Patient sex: F
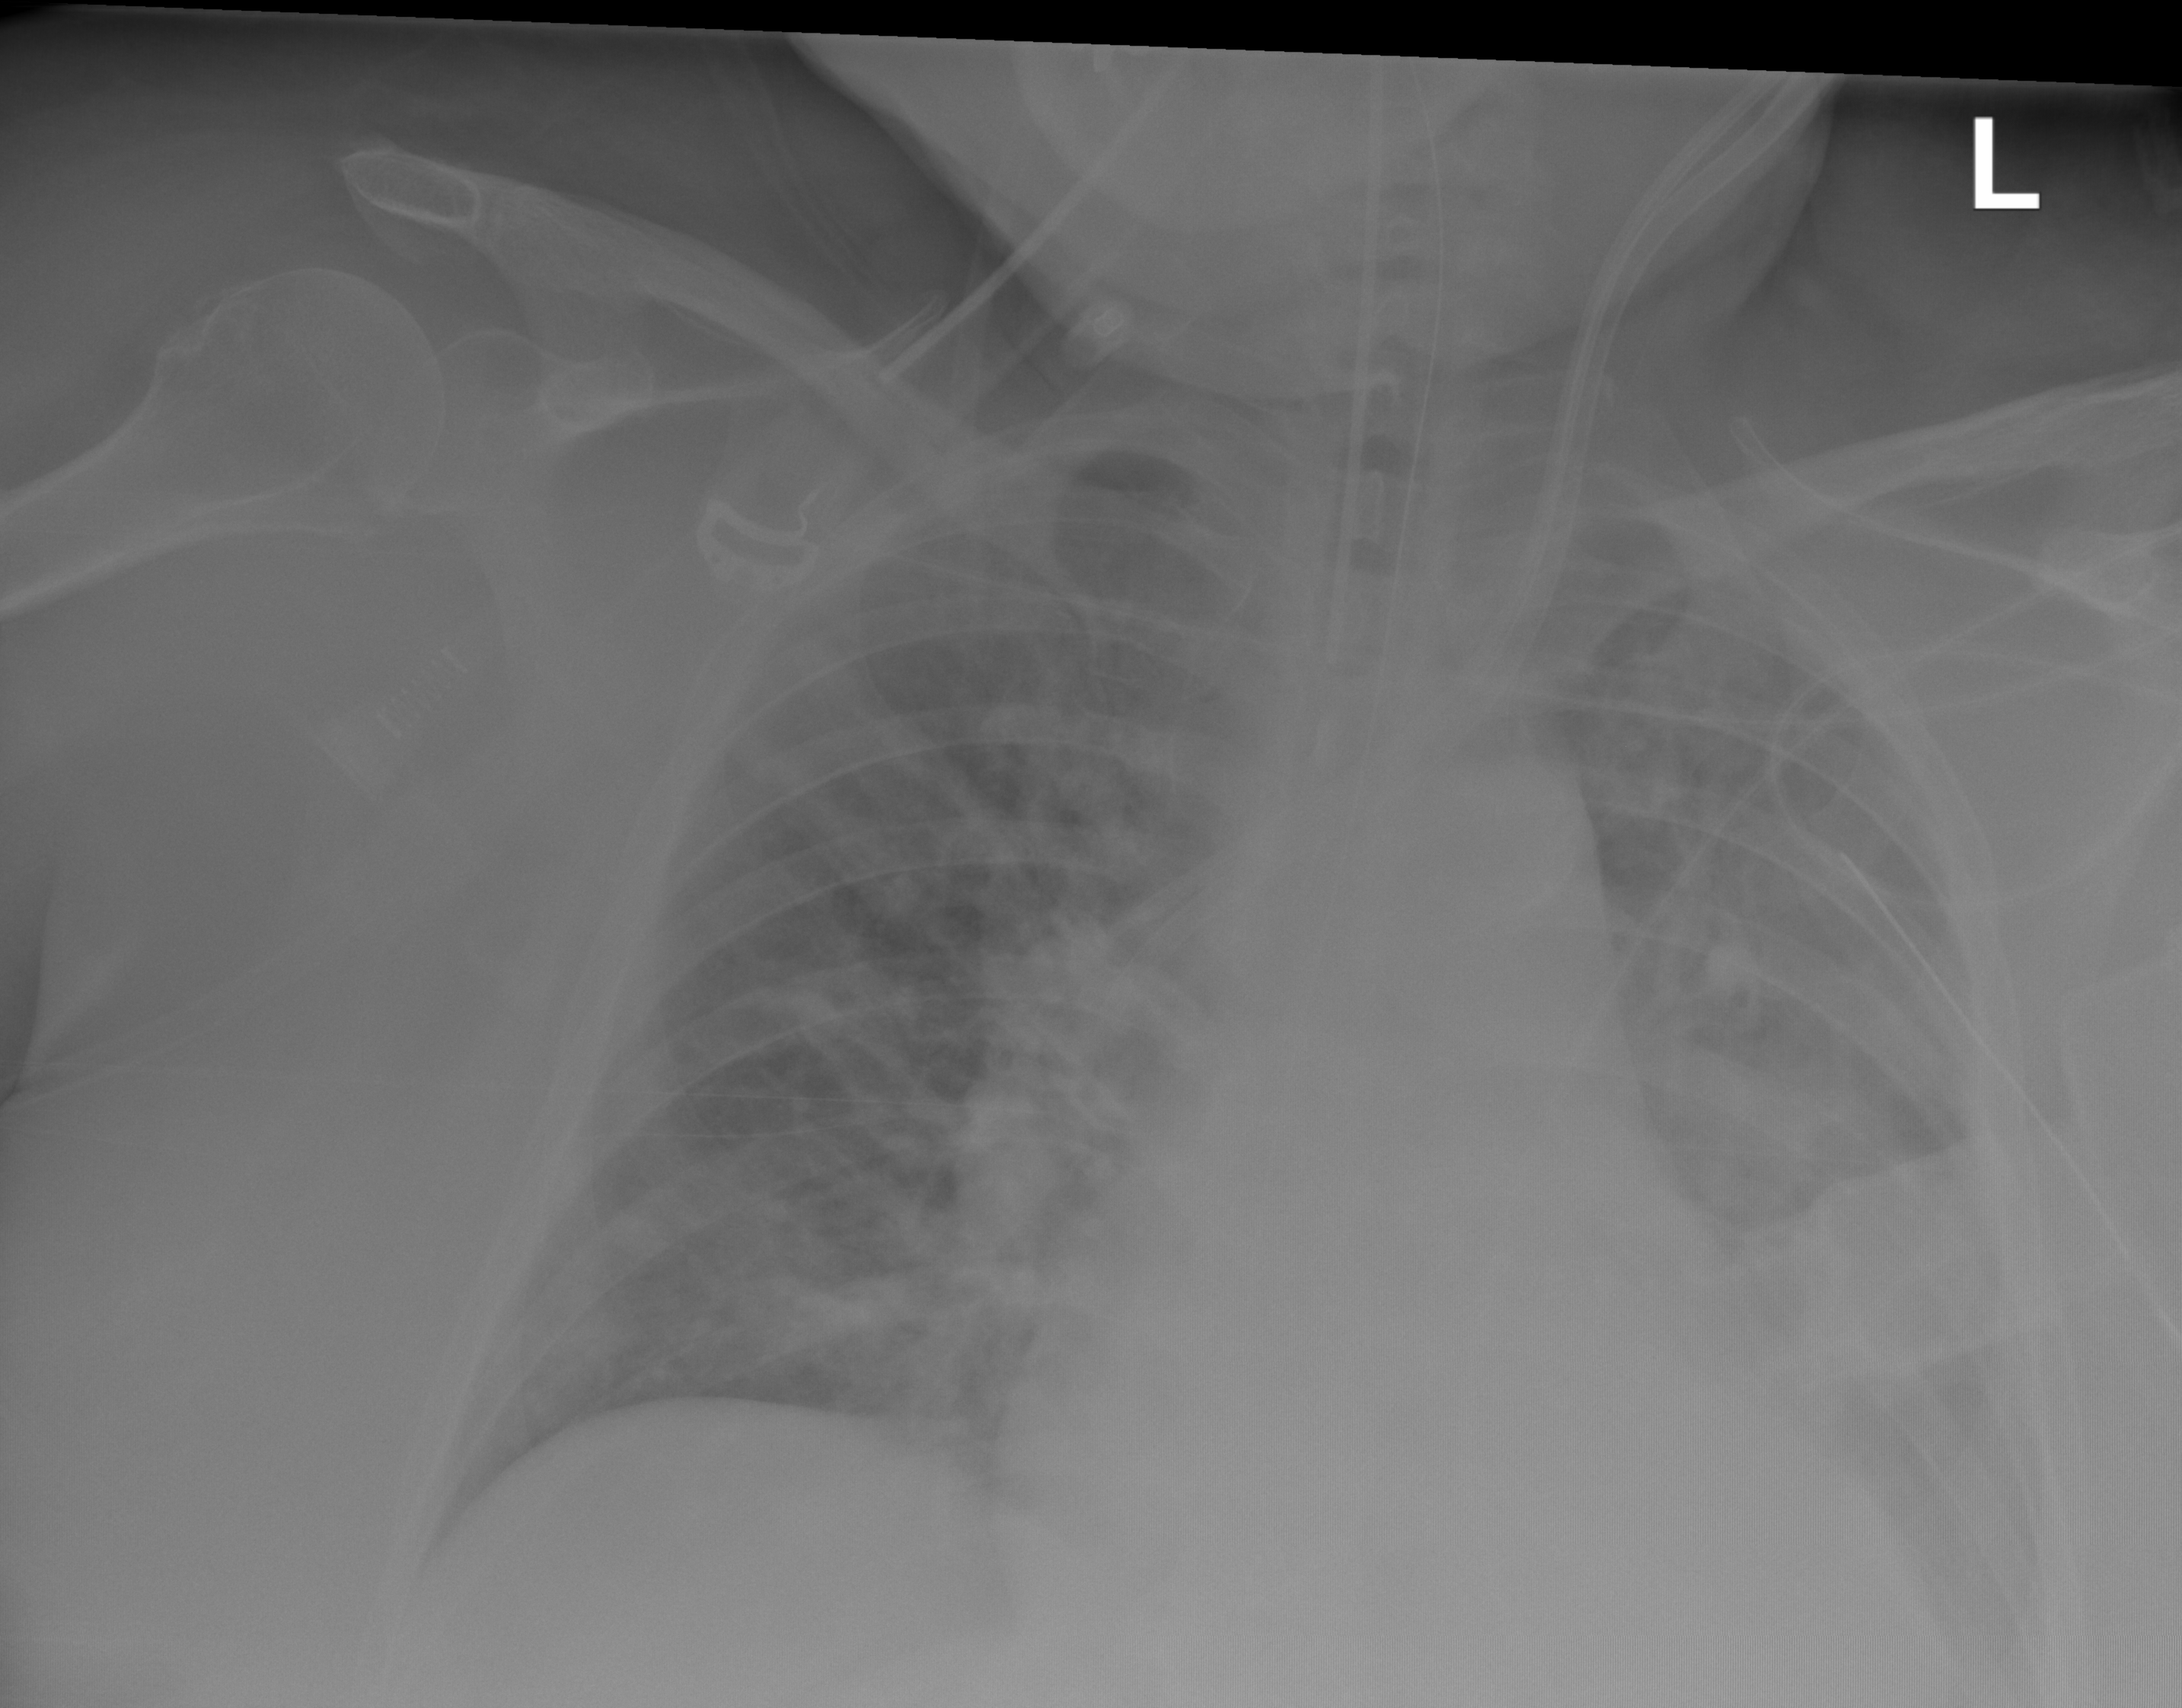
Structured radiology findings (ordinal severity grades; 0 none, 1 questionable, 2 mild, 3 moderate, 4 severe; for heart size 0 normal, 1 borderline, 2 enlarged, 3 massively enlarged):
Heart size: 2
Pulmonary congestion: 2
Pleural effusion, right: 0
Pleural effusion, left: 2
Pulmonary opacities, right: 0
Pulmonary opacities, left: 0
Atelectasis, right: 0
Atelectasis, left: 2